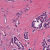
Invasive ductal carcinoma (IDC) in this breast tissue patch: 1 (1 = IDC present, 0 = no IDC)